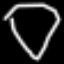
Label: diamond